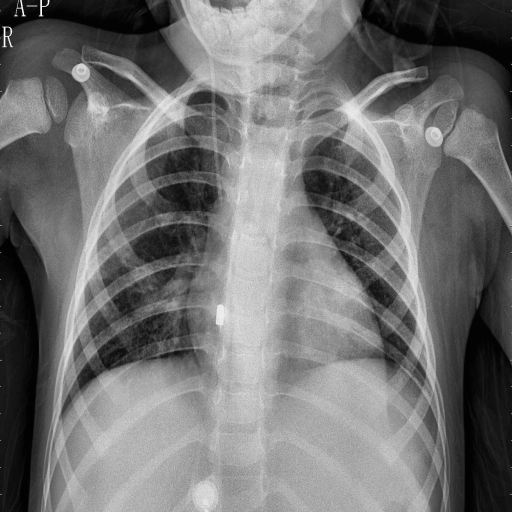
Finding: PNEUMONIA